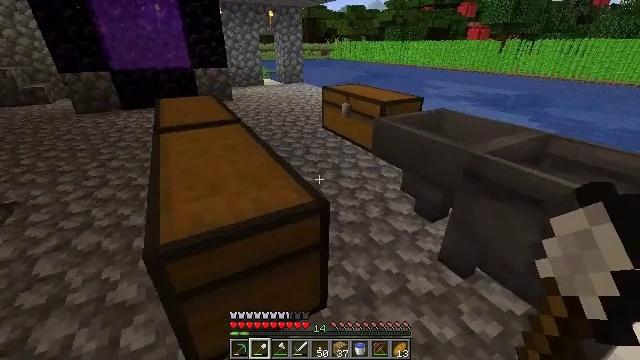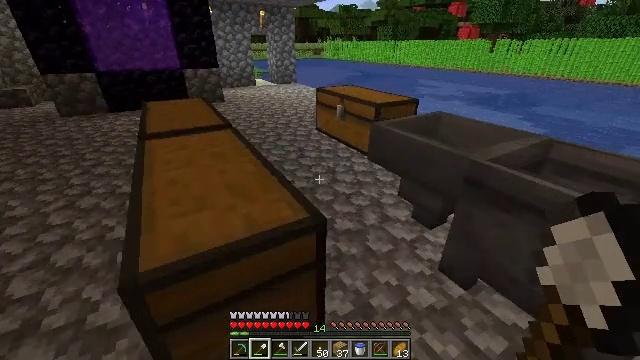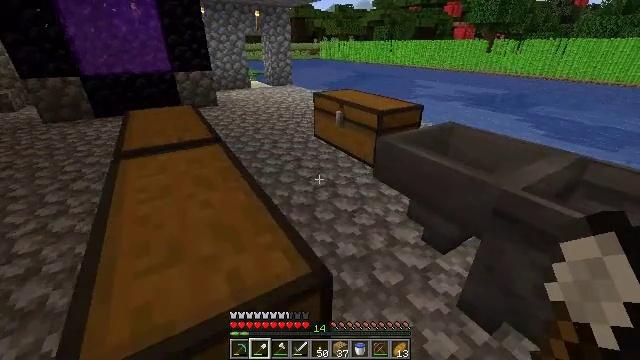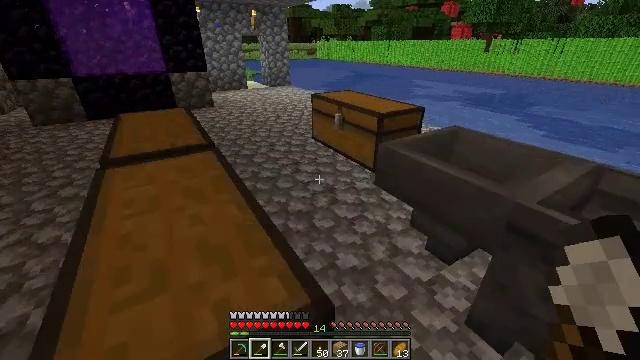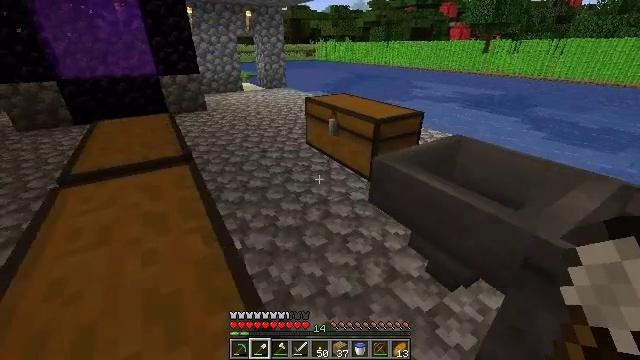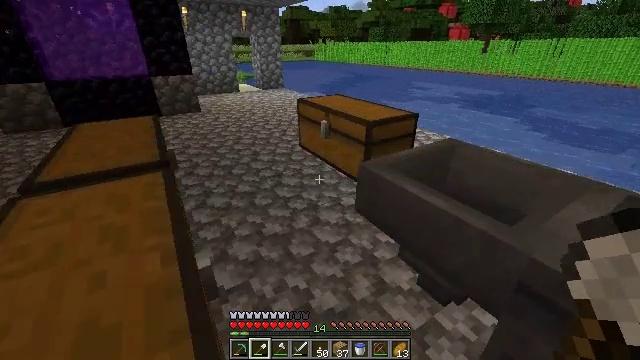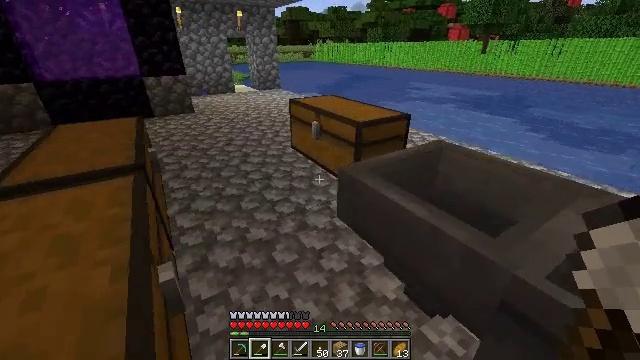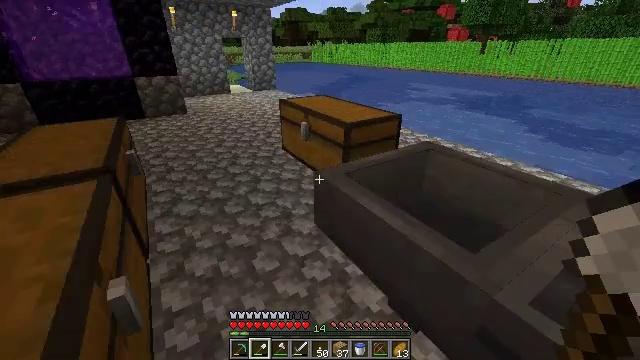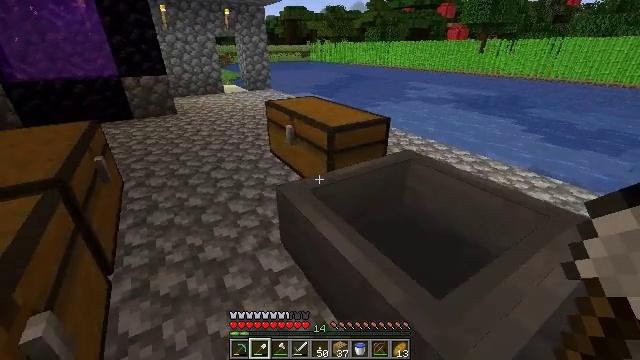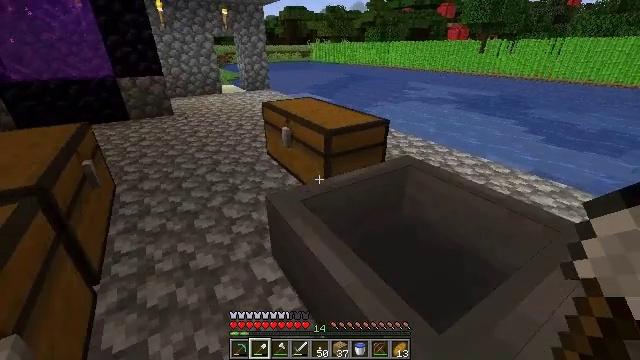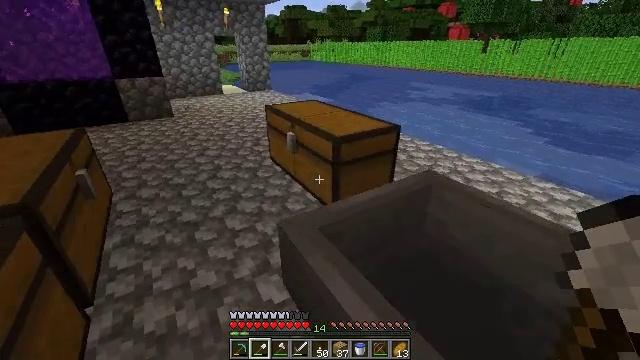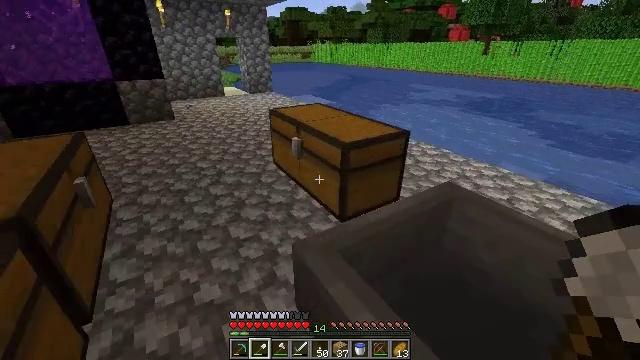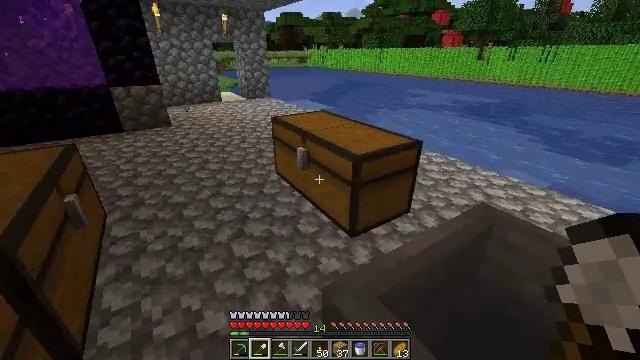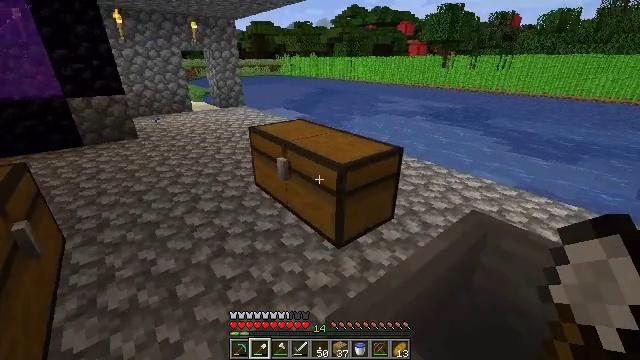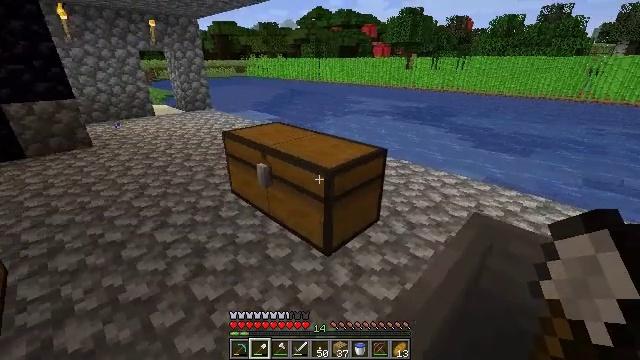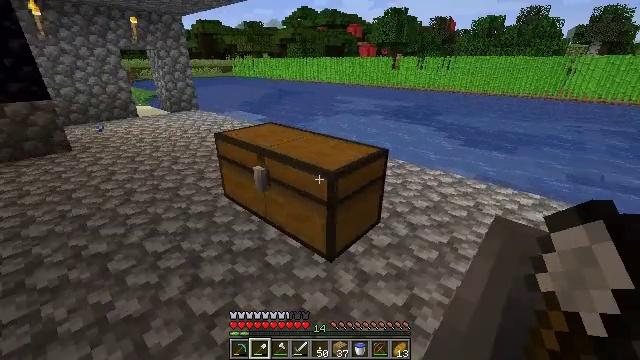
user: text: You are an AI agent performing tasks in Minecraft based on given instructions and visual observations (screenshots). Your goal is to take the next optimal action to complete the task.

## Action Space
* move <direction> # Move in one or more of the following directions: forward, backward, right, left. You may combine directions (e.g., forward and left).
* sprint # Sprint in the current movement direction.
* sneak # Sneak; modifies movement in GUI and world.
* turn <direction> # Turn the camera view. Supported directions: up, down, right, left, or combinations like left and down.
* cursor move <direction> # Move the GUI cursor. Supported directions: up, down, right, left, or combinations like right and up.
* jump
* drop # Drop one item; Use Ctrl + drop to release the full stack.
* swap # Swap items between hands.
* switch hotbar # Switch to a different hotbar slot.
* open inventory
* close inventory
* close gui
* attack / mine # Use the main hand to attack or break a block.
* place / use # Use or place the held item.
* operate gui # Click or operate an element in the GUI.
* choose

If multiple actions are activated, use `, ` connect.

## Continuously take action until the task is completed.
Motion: motion action
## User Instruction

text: Use two iron ingots and two sticks to craft an iron hoe.
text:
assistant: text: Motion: move forward, turn right
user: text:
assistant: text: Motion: move forward
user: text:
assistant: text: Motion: move forward and move right
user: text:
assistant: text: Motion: move forward and move right
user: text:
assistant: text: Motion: move forward and move right
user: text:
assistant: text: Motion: move forward and move right
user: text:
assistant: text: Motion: move forward and move right
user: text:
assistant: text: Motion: move forward and move right
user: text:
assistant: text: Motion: move forward
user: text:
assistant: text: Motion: move forward
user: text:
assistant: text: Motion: move forward and move left
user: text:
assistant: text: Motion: move forward and move left, turn right
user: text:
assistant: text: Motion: move forward and move left, turn right and up
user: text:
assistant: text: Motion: move forward and move left, turn right
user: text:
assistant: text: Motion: move forward and move left, turn right
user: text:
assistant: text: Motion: move forward, use / place
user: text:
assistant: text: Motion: move forward, use / place
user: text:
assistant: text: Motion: use / place
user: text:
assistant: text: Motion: no_op
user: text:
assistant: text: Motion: no_op
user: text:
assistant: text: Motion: no_op
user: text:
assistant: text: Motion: no_op
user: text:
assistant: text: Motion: no_op
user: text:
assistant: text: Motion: no_op
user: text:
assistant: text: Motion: no_op
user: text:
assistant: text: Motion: no_op
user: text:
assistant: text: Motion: no_op
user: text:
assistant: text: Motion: no_op
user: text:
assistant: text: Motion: no_op
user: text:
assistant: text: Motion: cursor move left and down